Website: crate-barrel
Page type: gifting
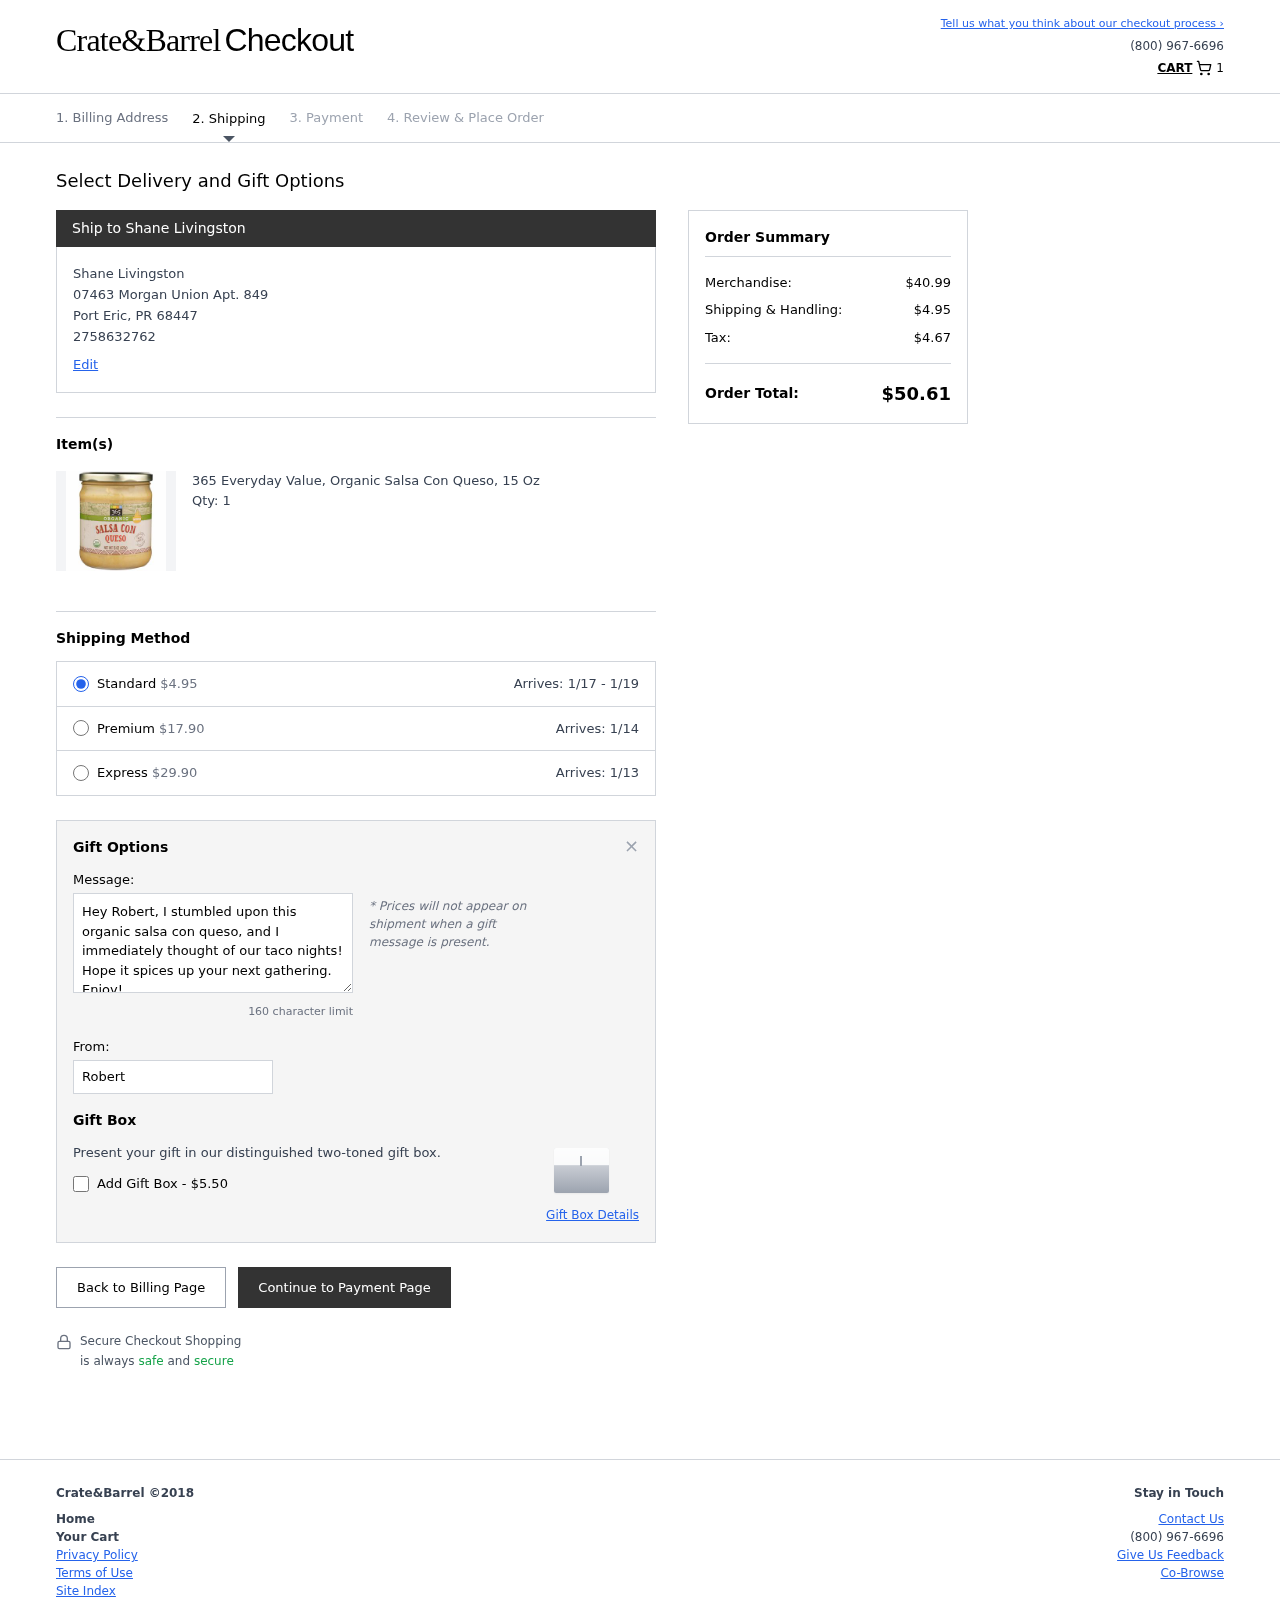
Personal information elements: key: PII_CITY
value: Port Eric
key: PII_FULLNAME
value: Shane Livingston
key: PII_GIFT_FIRSTNAME
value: Robert
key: PII_GIFT_MESSAGE
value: Hey Robert, I stumbled upon this organic salsa con queso, and I immediately thought of our taco nights! Hope it spices up your next gathering. Enjoy!
Shane
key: PII_PHONE
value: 2758632762
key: PII_POSTCODE
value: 68447
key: PII_STATE_ABBR
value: PR
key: PII_STREET
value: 07463 Morgan Union Apt. 849
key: PII_FULLNAME2
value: Shane Livingston
Product elements: key: PRODUCT1_NAME
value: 365 Everyday Value, Organic Salsa Con Queso, 15 Oz
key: PRODUCT1_QUANTITY
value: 1
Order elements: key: ORDER_NUM_ITEMS
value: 1
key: ORDER_SHIPPING_COST
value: $4.95
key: ORDER_DELIVERY_DATE_RANGE
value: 1/17 - 1/19
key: ORDER_PREMIUM_SHIPPING
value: $17.90
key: ORDER_PREMIUM_DATE
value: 1/14
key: ORDER_EXPRESS_SHIPPING
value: $29.90
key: ORDER_EXPRESS_DATE
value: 1/13
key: ORDER_SUBTOTAL
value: $40.99
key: ORDER_TAX
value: $4.67
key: ORDER_TOTAL
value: $50.61